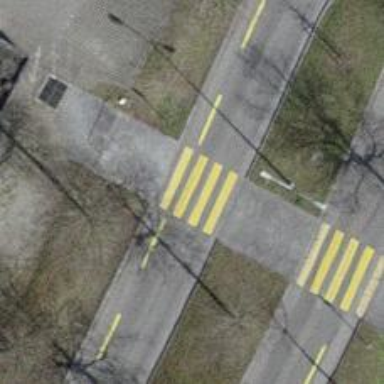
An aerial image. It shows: Uncontrolled zebra crossing with yellow markings on the road.